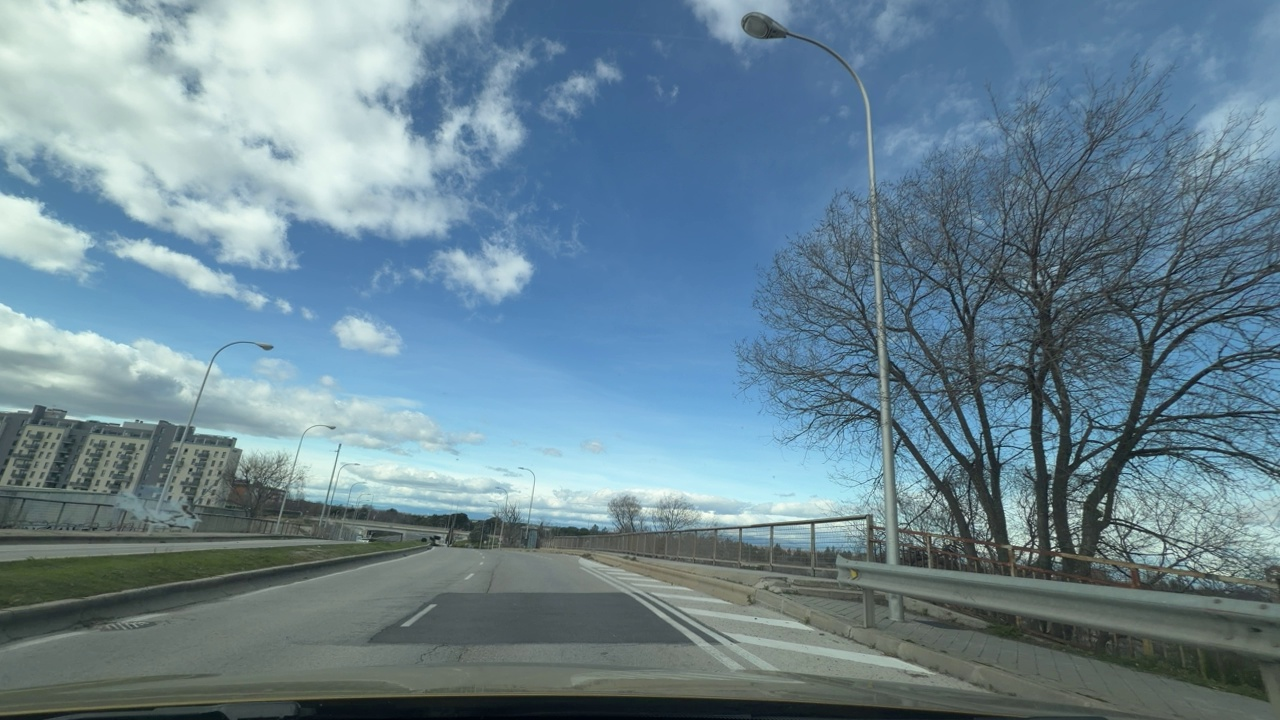
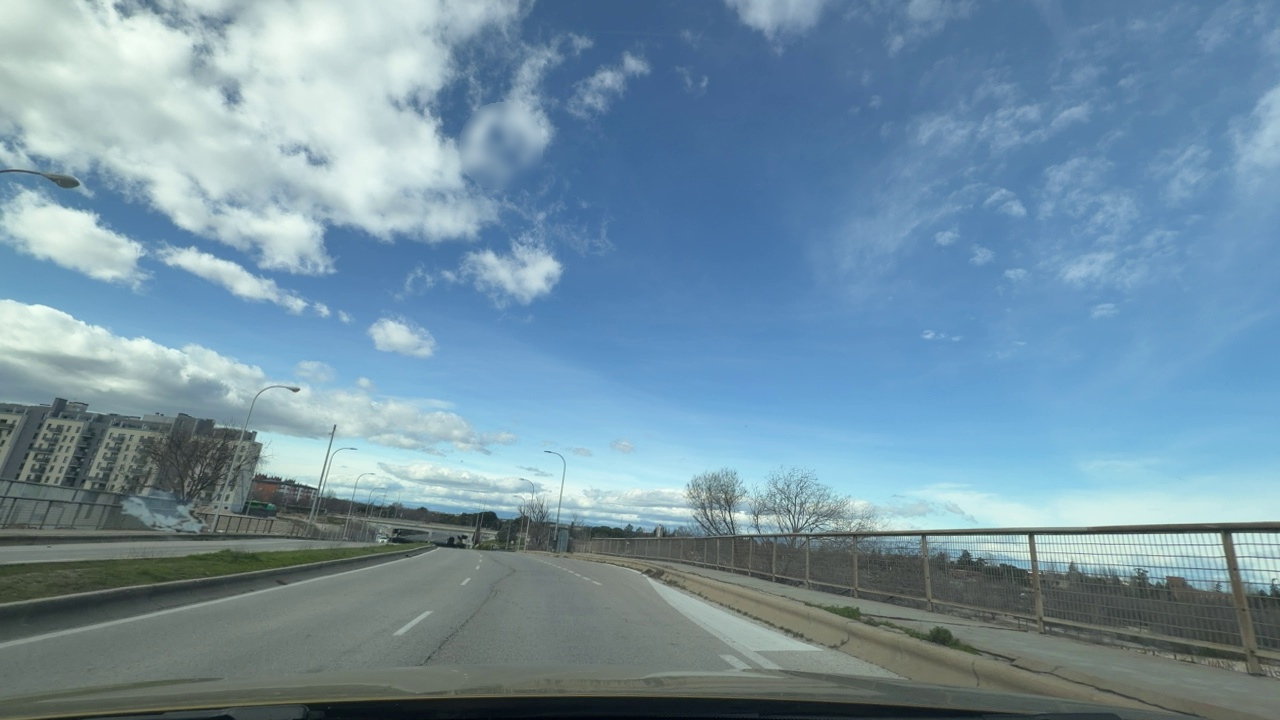
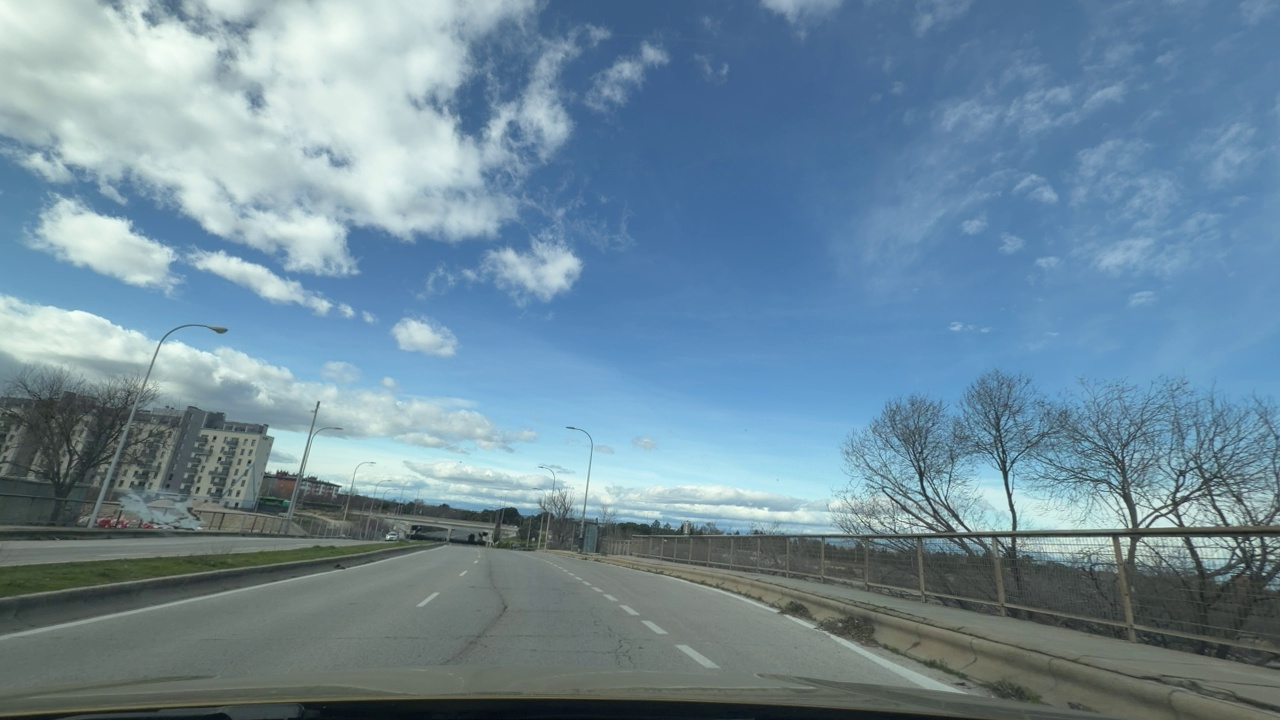
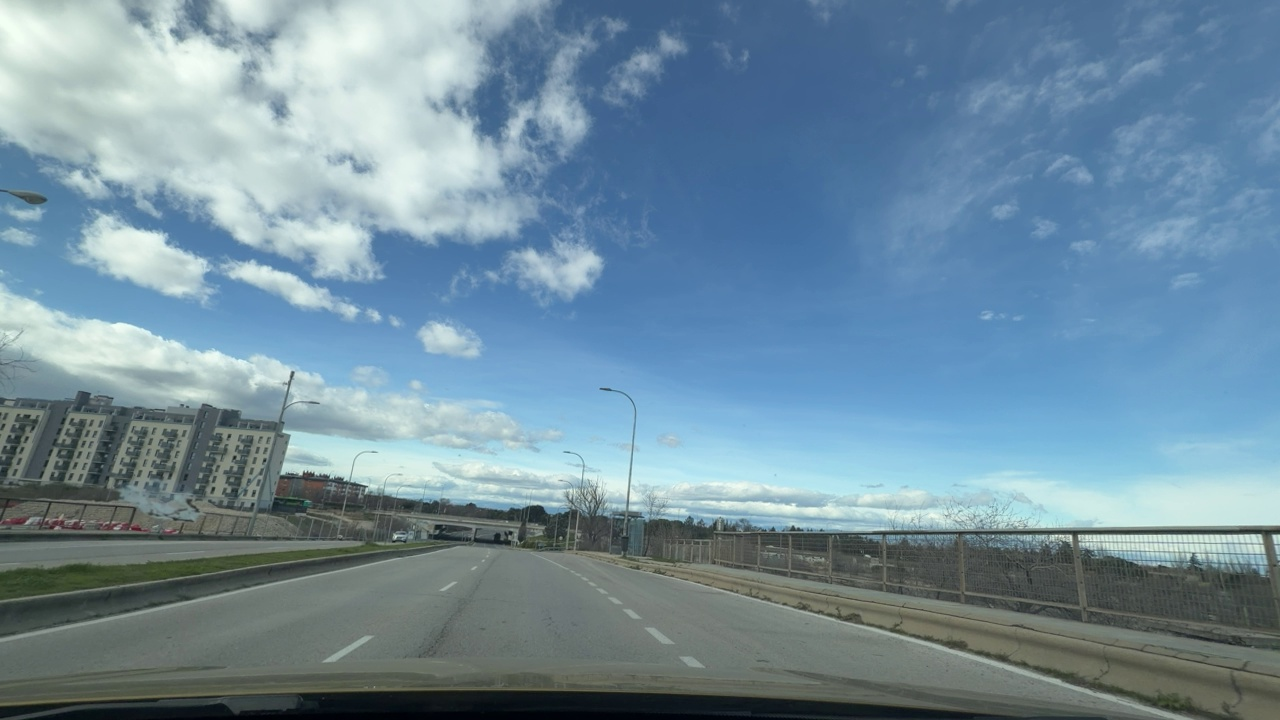
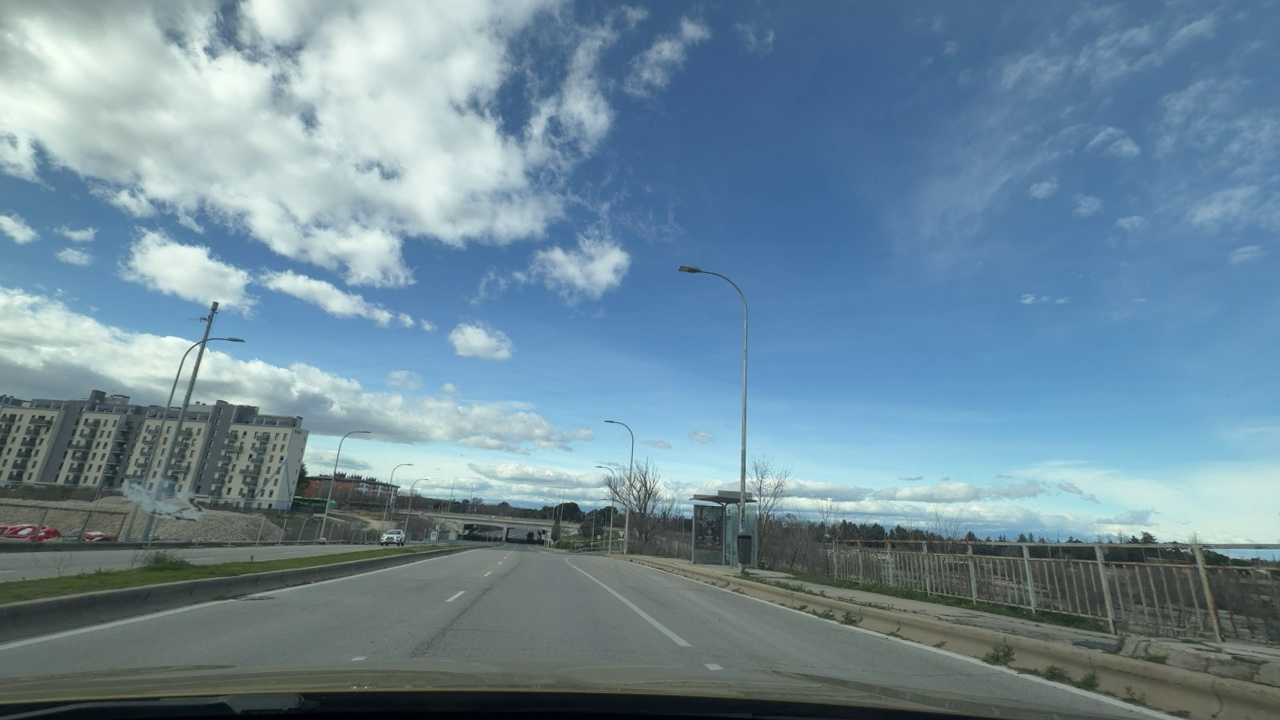
Situation: empty
Question: Is the ego vehicle positioned in a dedicated right-turn lane before the traffic light?
Answer: No
Reasoning: The vehicle is travelling in a straight road with no traffic lights visible

Situation: empty
Question: Is the ego vehicle positioned in a dedicated left-turn lane before the traffic light?
Answer: No
Reasoning: No left-turn lane is visible ahead, the vehicle is in a straight road with no obstacles.

Situation: empty
Question: Are multiple traffic lights regulating the ego direction of travel displaying different colors simultaneously?
Answer: No
Reasoning: No traffic lights are visible in the direction of travel of the ego vehicle

Situation: empty
Question: Is there a vehicle directly ahead in the ego lane with brake lights on?
Answer: No
Reasoning: No vehicle is ahead of the ego vehicle, the road is empty